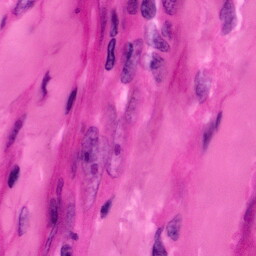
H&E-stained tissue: Pancreatic